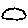
Label: cloud